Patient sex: M
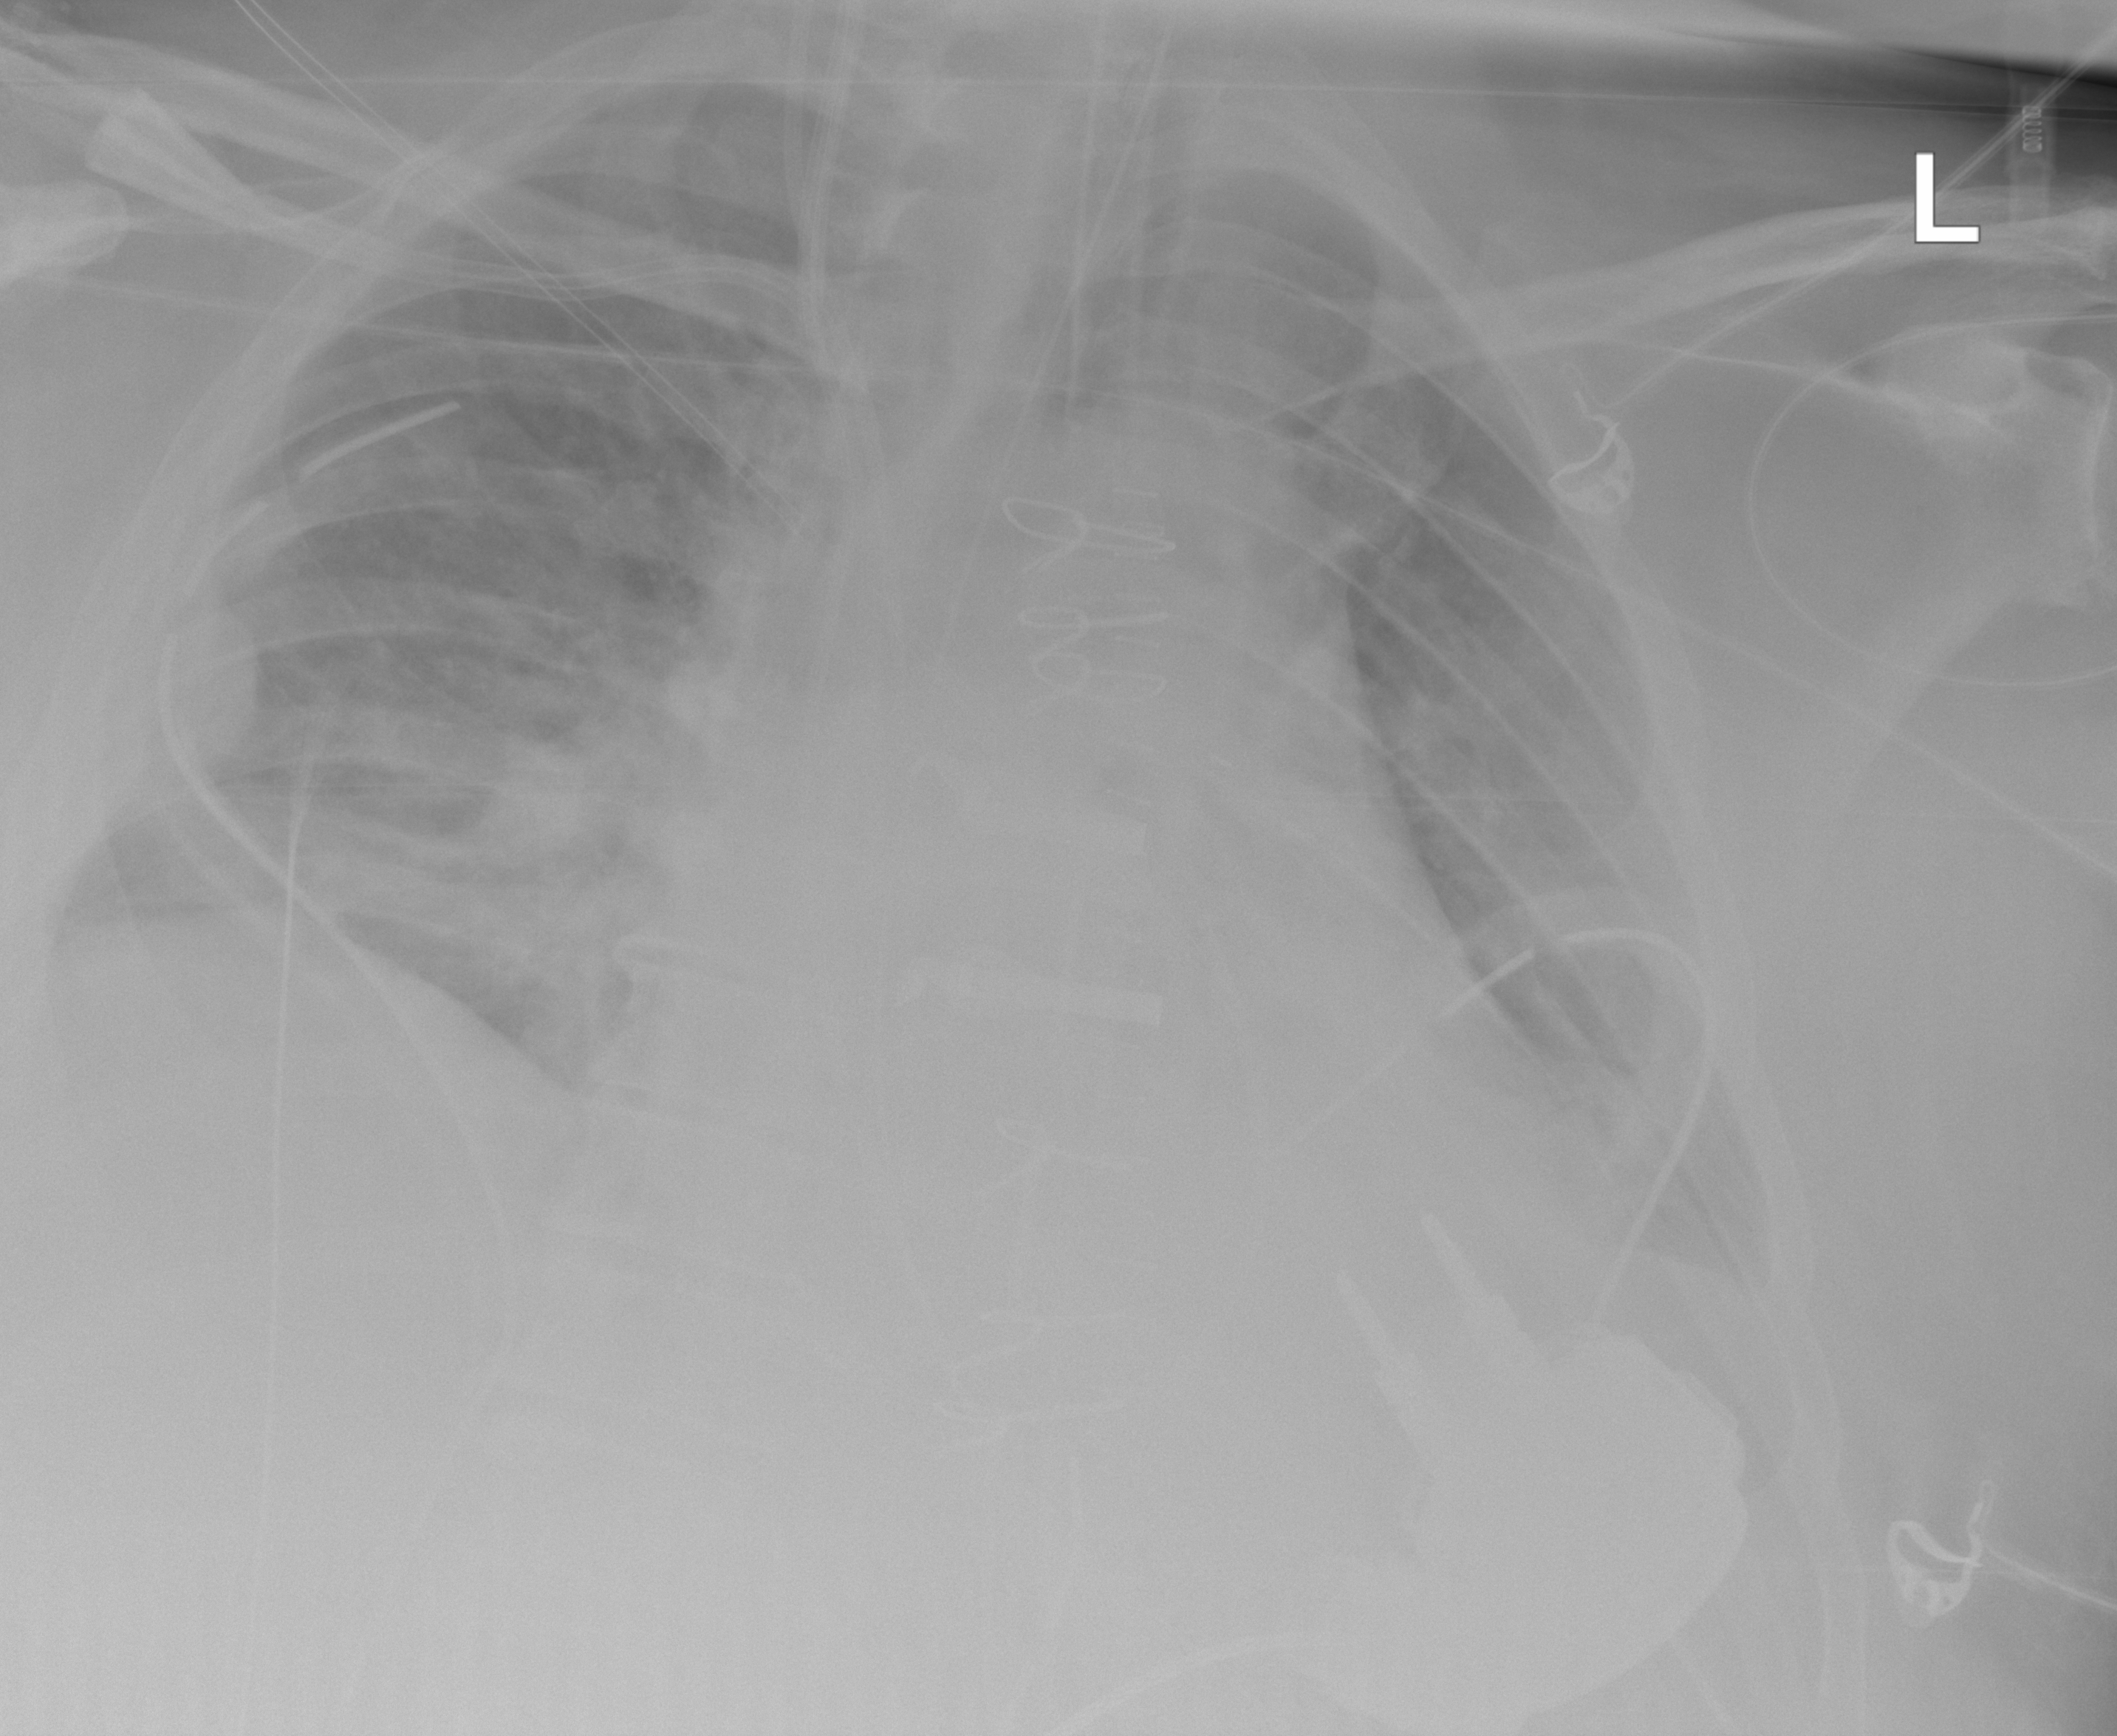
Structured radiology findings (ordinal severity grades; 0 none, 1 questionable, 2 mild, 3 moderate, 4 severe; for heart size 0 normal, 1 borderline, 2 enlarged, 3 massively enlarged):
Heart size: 2
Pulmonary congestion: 0
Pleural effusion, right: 2
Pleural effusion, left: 2
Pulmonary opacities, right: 3
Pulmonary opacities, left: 0
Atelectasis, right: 2
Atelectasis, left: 2